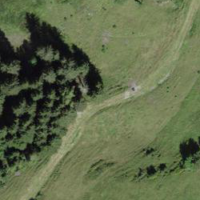
EUNIS habitat code: 24
Species observed at this site:
Omphalodes verna